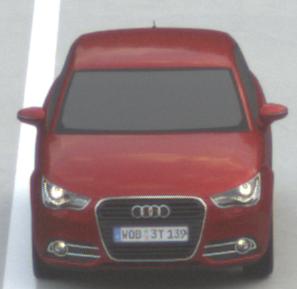
Make: Audi
Model: A1 Sportback 1.2 TFSI
Detailed model: A1 (8X) Sportback
Model produced from: 2012/03
Model produced until: 2014/11
Doors: 5
Color: red
Road condition: dry road
Daytime: sunrise or sunset
Contrast: low contrast